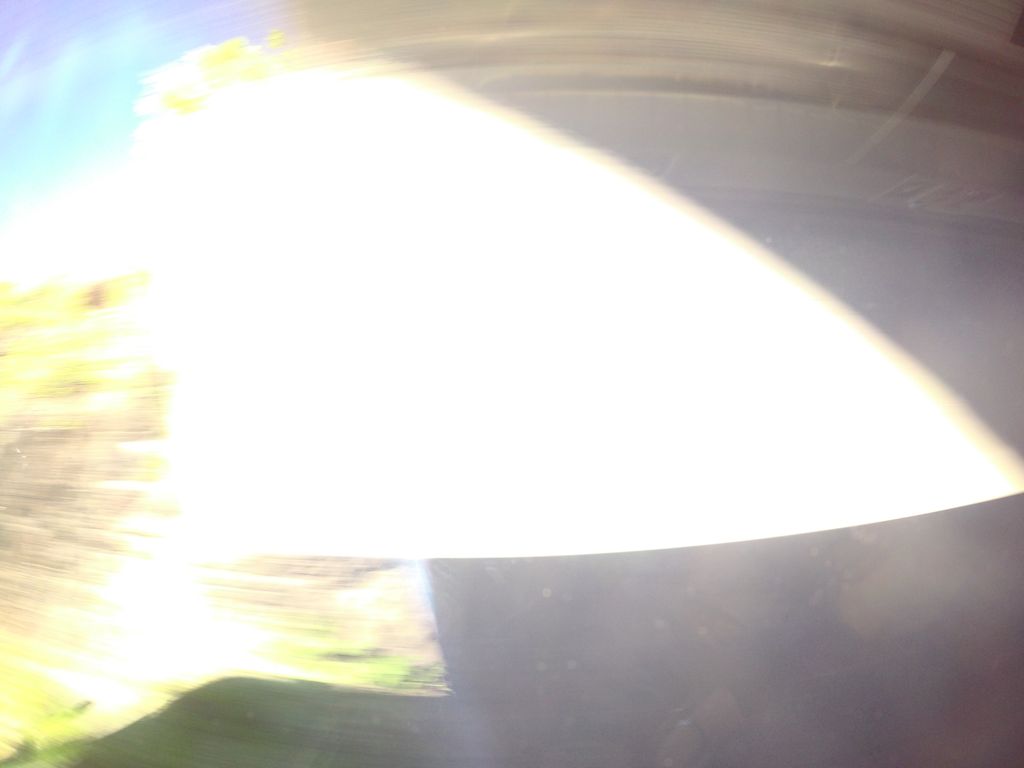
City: quebec_city